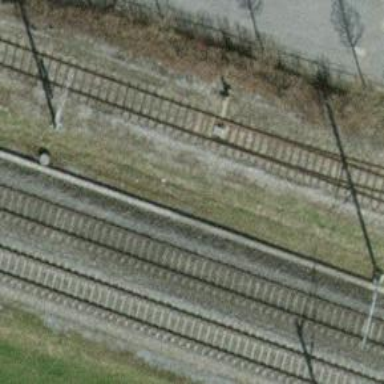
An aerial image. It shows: Railway switch.